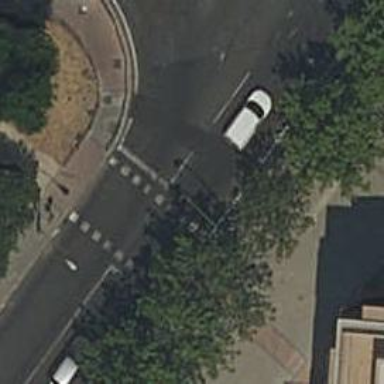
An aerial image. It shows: Road with traffic signals at crossing.